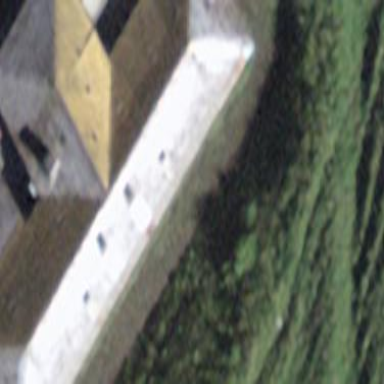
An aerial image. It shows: Building.